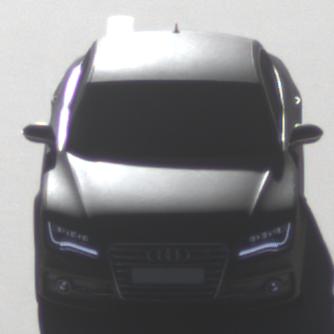
Make: Audi
Model: S7 Sportback cod
Detailed model: S7 (4G) Sportback
Model produced from: 2012/06
Model produced until: 2014/05
Doors: 5
Color: gray
Road condition: dry road
Daytime: morning or afternoon
Contrast: high contrast